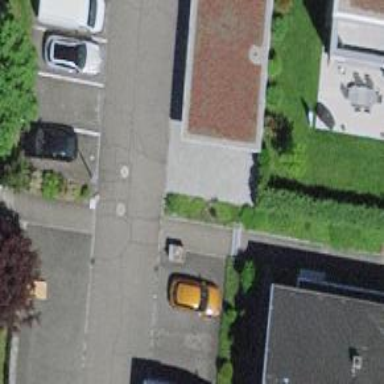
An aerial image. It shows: Residential road.